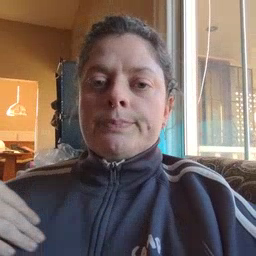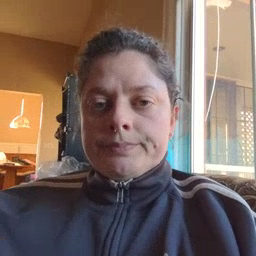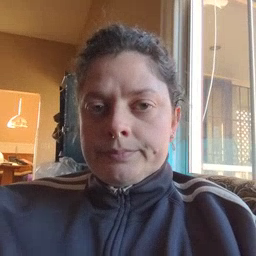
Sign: zebra